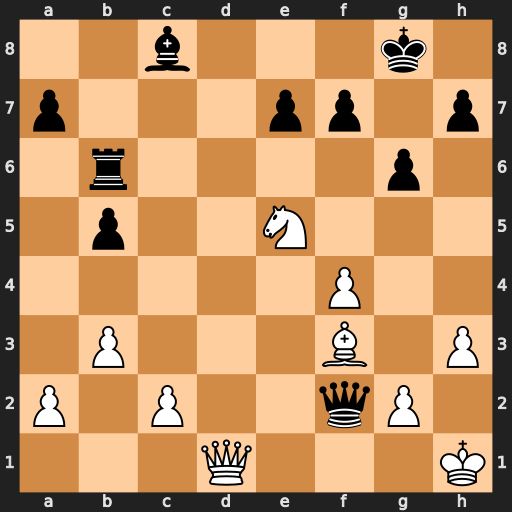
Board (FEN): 2b3k1/p3pp1p/1r4p1/1p2N3/5P2/1P3B1P/P1P2qP1/3Q3K
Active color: w
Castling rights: -
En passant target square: -
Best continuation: Qd8+ Kg7 Qxc8